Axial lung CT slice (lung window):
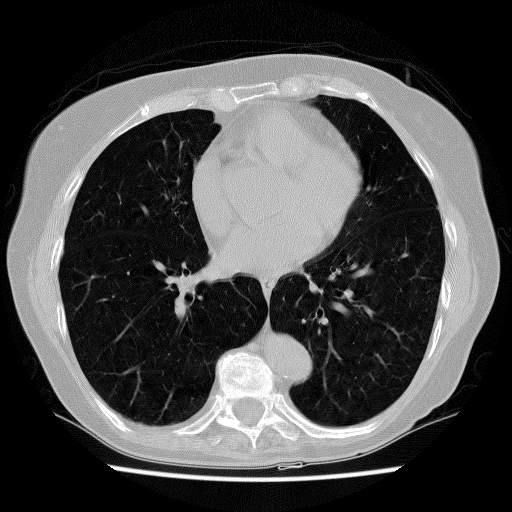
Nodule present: no